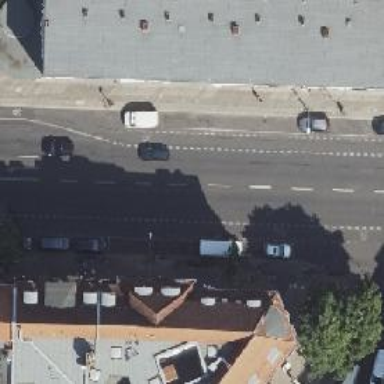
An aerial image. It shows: Parking lane for vehicles.